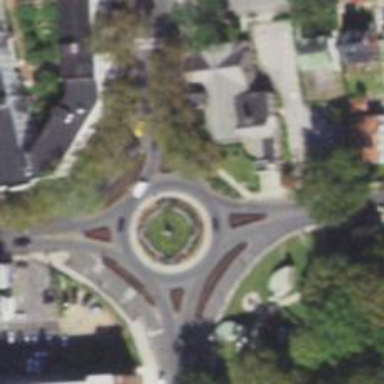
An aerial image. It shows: Roundabout on primary highway.